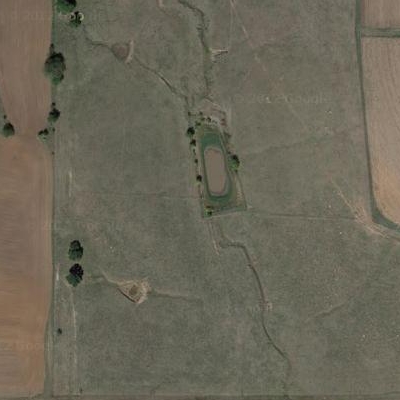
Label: Grass